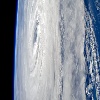
Label: cloud